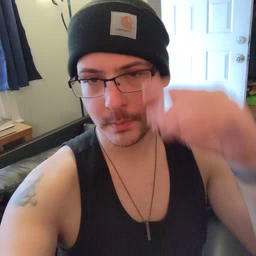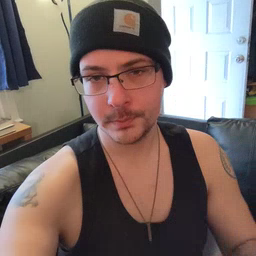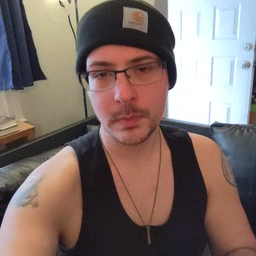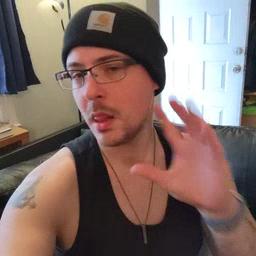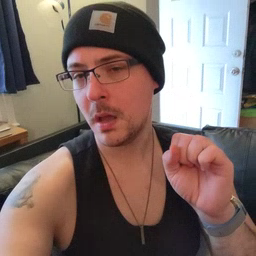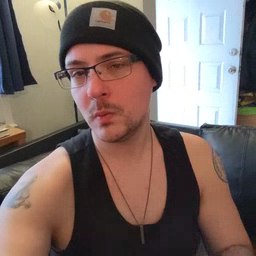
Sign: loud